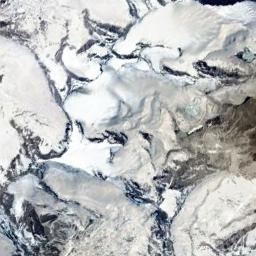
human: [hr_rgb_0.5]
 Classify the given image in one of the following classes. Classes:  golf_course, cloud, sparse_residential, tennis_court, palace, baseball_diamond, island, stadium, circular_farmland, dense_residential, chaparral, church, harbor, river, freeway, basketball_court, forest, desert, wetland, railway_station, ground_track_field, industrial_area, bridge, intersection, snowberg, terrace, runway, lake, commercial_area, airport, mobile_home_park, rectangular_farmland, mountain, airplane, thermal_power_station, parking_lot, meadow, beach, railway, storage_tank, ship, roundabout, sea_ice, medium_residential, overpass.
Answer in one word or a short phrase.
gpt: snowberg